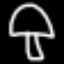
Label: mushroom